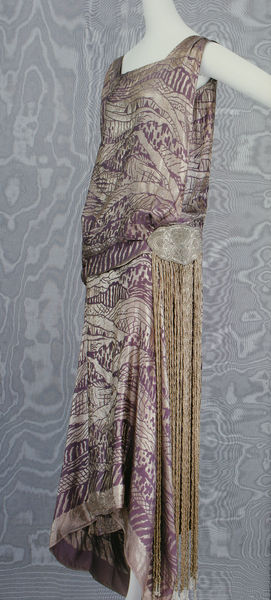
Titel: Abendkleid
Künstler: Liberty & Co.
Standort: Kyoto (Japan)
Institution: Kyoto Costume Institute
Schlagwörter: blau, frau, grau, hintergrund, kleid, dame, tuch, mode, muster, wand, arm, silber, hals, fransen, gewand, gold, schulter, seide, lila, violett, jugendstil, gerade, ornamente, draperie, foto, fotografie, puppe, durchsichtig, leicht, fäden, gerafft, bemalung, ornamentik, art deco, ärmellos, modepuppe, bedruckt, modellkleid, gerader schnitt, charlestonkleid, hüftkleid, seitlich gerafft, t-ausschnitt